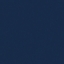
Land use / land cover: SeaLake